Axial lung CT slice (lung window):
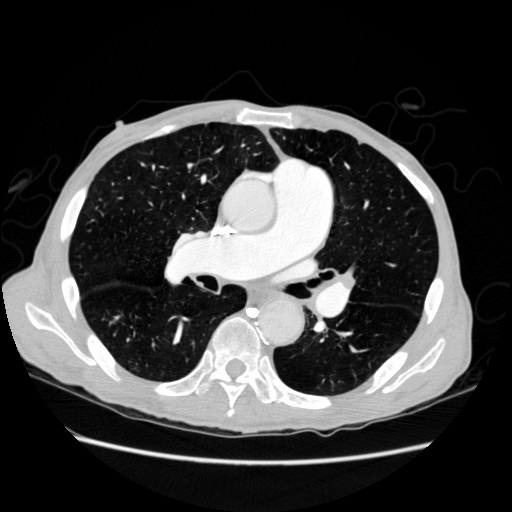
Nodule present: no